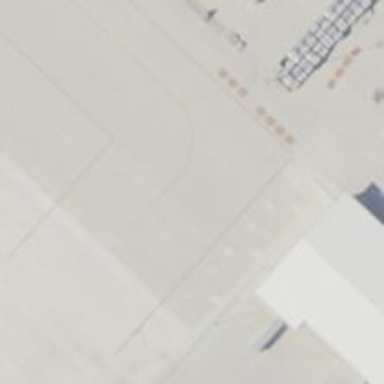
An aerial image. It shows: View of taxiway at the airport.